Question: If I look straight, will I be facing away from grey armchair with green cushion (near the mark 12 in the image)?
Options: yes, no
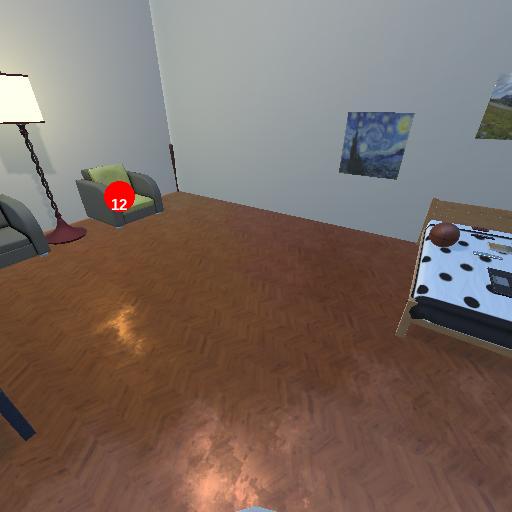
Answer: yes